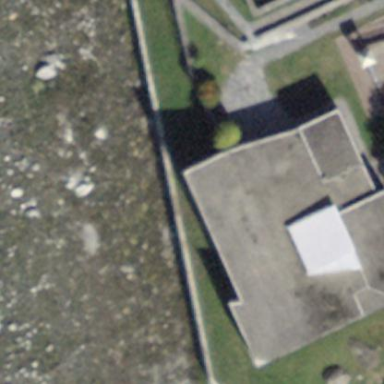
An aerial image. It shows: Kindergarten building.